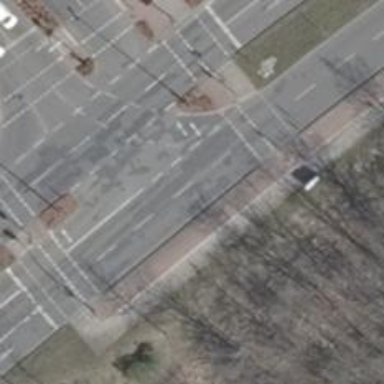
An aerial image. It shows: Road with traffic signals.